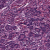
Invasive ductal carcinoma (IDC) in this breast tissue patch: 1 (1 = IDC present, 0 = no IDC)